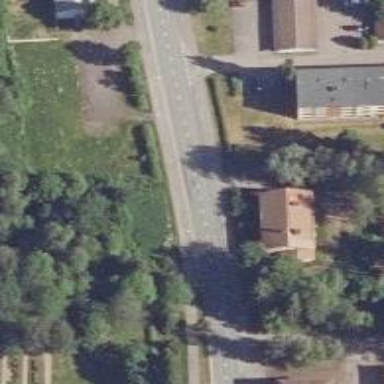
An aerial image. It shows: Cycleway.